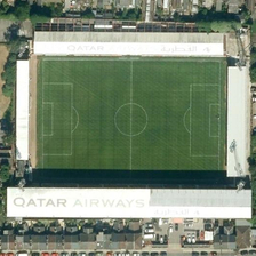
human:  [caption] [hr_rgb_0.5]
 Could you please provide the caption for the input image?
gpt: Many buildings and some green trees are around a football field surrounded by four long white buildings.

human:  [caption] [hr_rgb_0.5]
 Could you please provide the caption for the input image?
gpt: There are many green trees around the football field.

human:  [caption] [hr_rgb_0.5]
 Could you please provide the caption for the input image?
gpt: There are many buildings and some green trees around the football field. There are four long white buildings around it.

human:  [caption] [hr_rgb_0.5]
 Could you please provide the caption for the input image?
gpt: Many buildings and some green trees are surrounded by four white long buildings around the football field.

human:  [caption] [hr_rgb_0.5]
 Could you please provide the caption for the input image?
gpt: Many buildings and some green trees are to the REDOR of a football field surrounded by four white buildings.